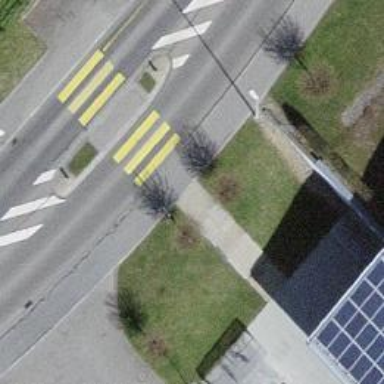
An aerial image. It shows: Footway with zebra crossing.